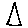
Label: triangle